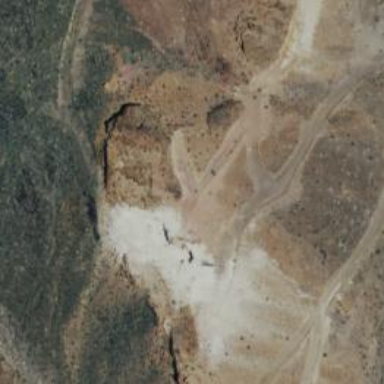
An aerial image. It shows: Quarry area.